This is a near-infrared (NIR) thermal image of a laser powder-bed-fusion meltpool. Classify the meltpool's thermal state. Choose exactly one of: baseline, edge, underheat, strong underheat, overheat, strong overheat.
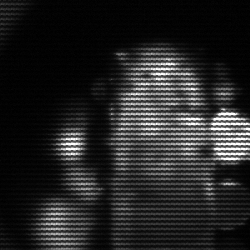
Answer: strong underheat